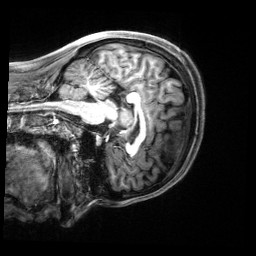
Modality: T1w
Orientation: sagittal
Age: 18
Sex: female
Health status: healthy
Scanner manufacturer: siemens
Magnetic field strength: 3 T
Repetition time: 2.5 s
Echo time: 0.00222 s